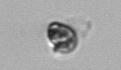
Label: nanoplankton_mix